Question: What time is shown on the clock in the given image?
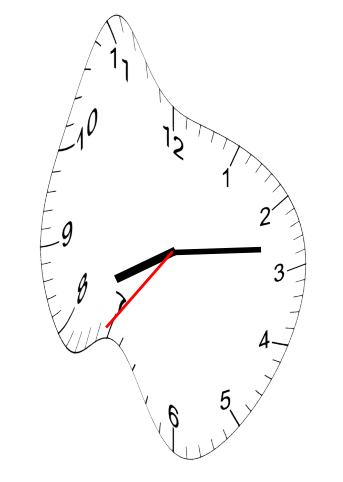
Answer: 08:13:36